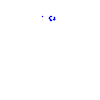
Particle: proton